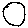
Label: moon